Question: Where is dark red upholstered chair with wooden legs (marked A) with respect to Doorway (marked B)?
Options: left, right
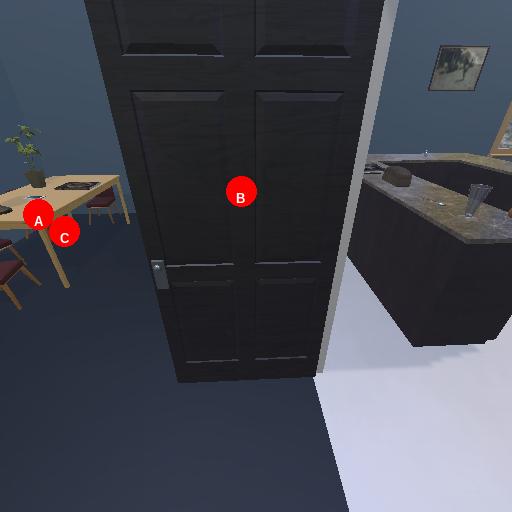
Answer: left